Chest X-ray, PA view. Patient: 53 years old, sex M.
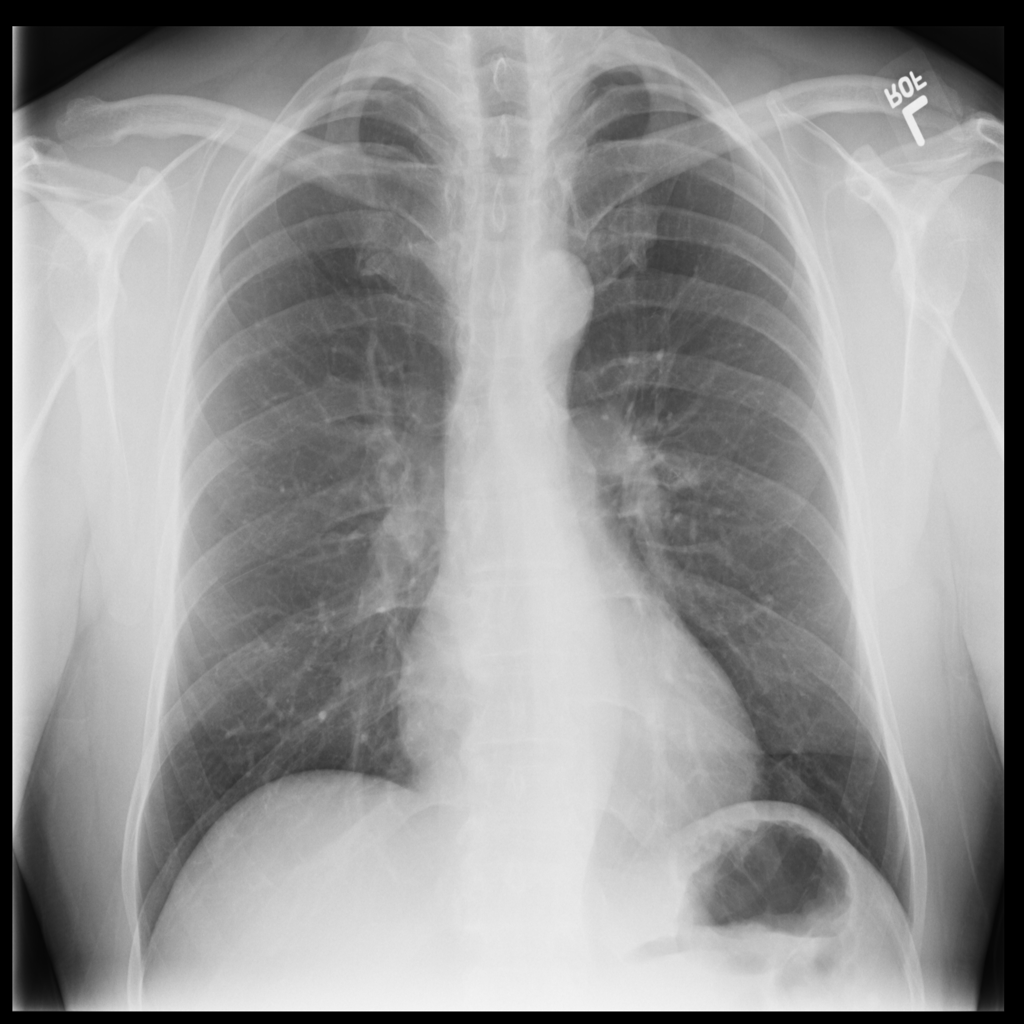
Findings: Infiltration